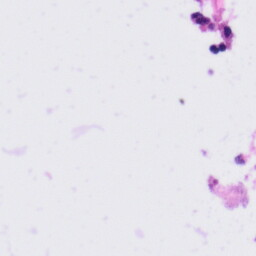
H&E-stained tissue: Tonsil